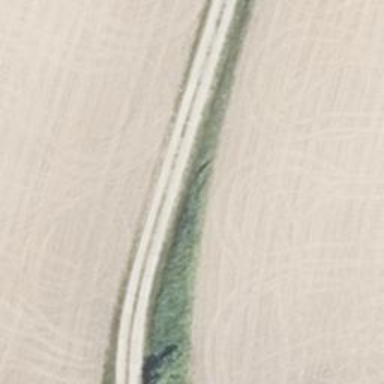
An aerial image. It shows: Unclassified road.